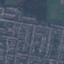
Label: Residential